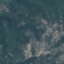
Land use / land cover class: HerbaceousVegetation